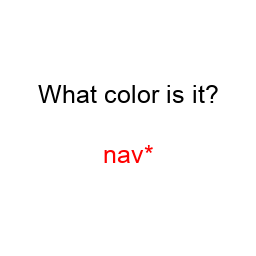
Color: red
Color name shown: navy
Background color: white
Question text color: black